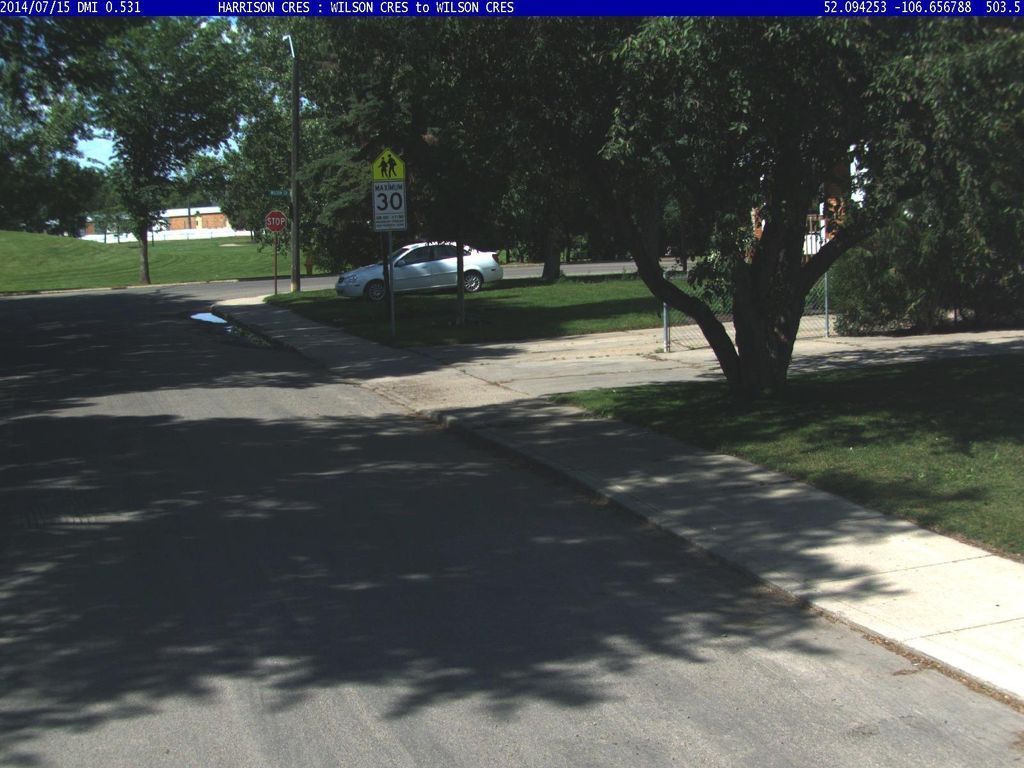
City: saskatoon